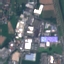
Label: Industrial